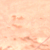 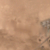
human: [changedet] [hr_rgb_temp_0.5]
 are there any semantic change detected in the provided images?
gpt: No change was made in this area.